Question: I'm writing a program where user specified number of hexagons are drawn. I'm having trouble figuring out the correct position of the hexagons. They have to be positioned correctly so that they are as close to eachother as possible.
example of what I mean (positioning):

My idea is to define a function (drawing a simple hexagon) and after each hexagon, the turtle would return back to the middle of the first hexagon and move to a new correct position and execute the function again. Ideally this would be repeated user specified amount of times.
I'm new to programming, help would be greatly appreciated.
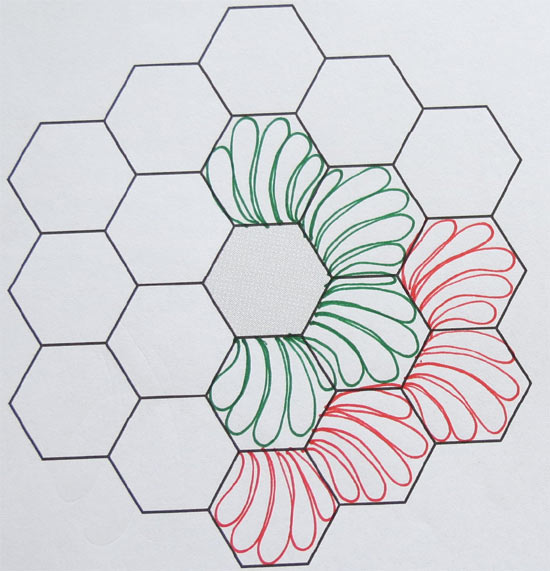
Answer: This is geometry.
Let's say you are in the center of your first hexagon, facing west.
Size of hexagone segment is L.
With your turtle, move forward L distance, turn 60 degree right, move forward L distance again: you are are at the center of another hexagon.